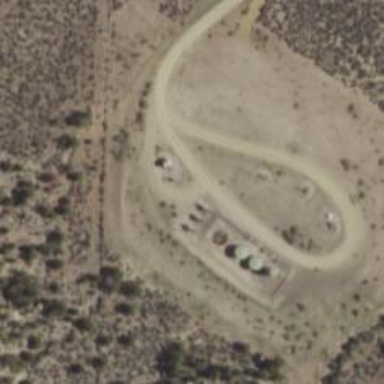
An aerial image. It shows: Storage tank that is man-made.